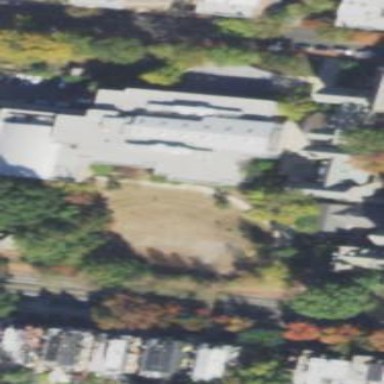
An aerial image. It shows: School.